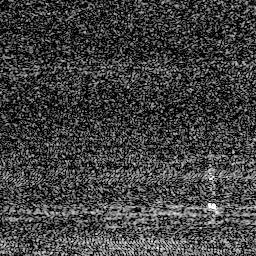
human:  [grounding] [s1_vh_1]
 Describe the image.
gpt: In the satellite image, there is  <ref>1 medium ship </ref> <box>[[79, 71, 86, 85, 0]]</box> located at bottom right.